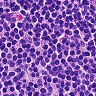
Metastatic tissue present: no